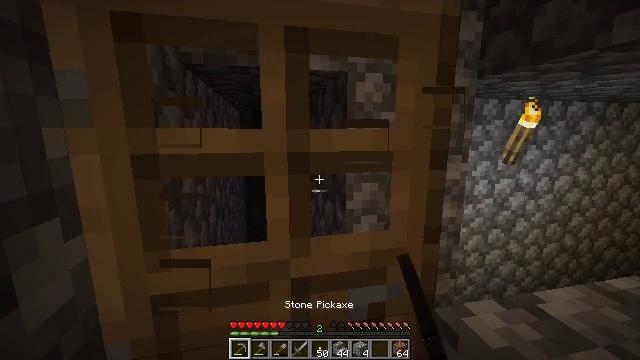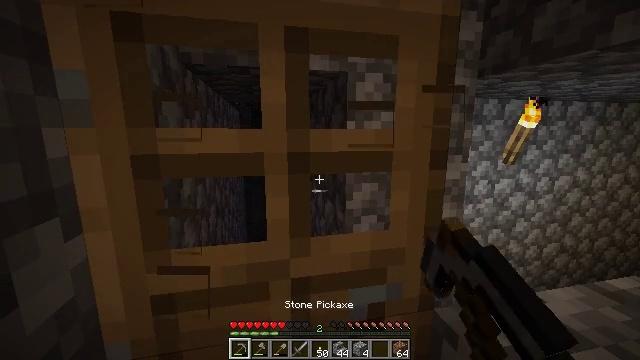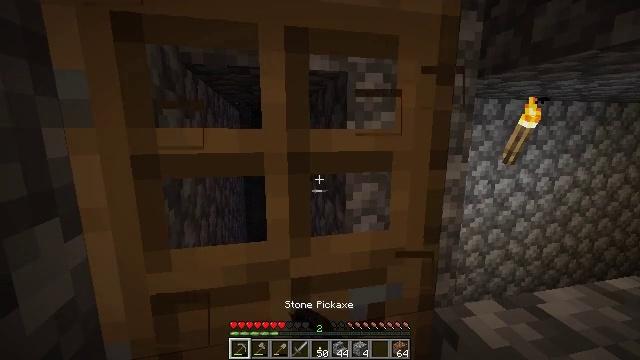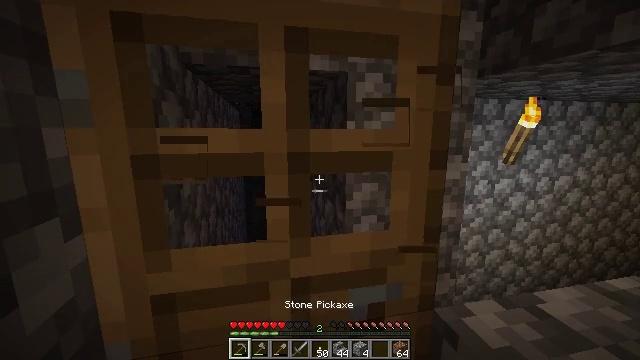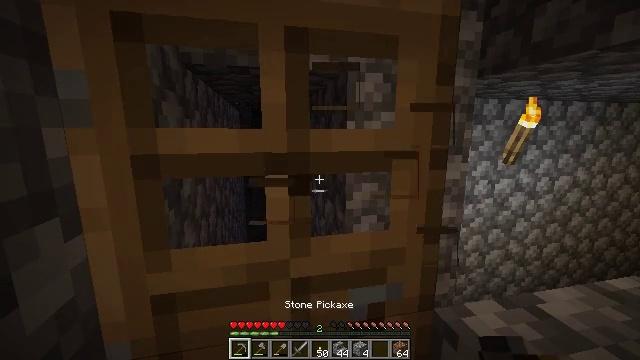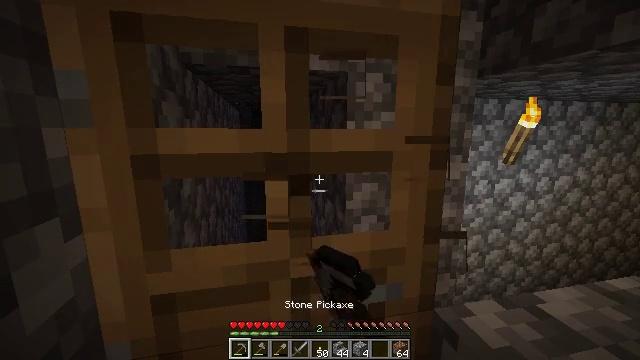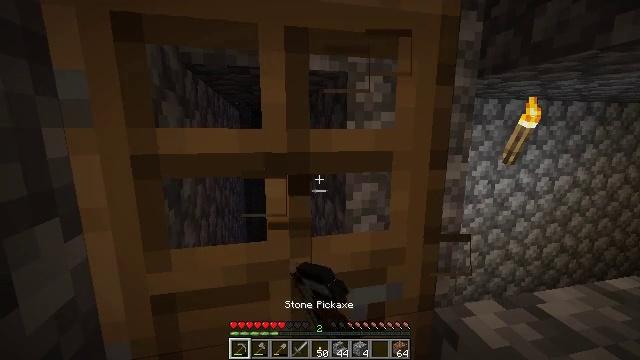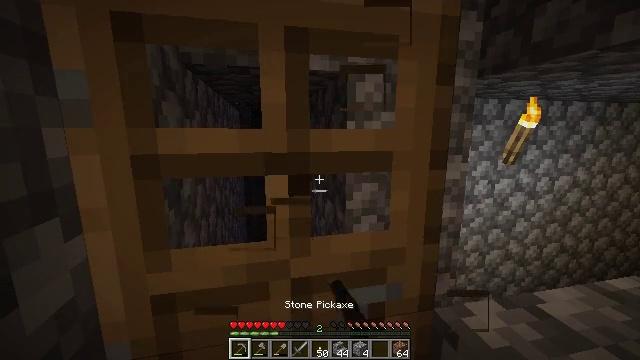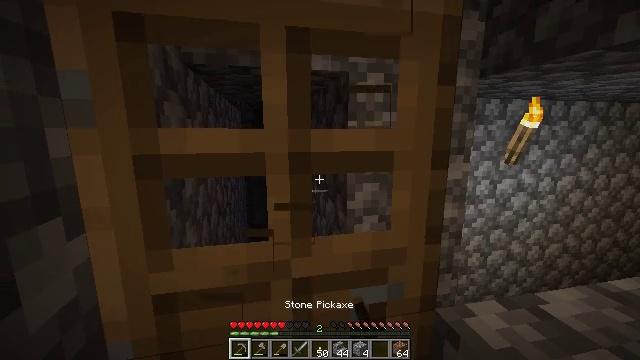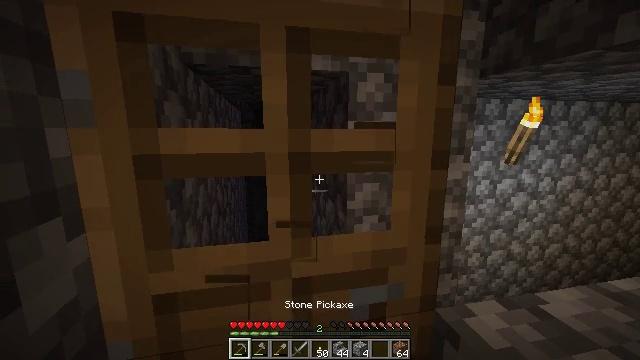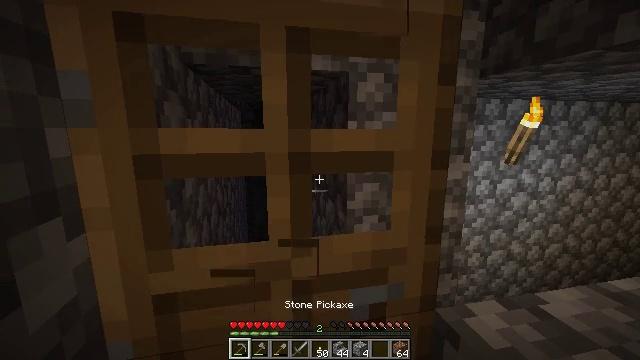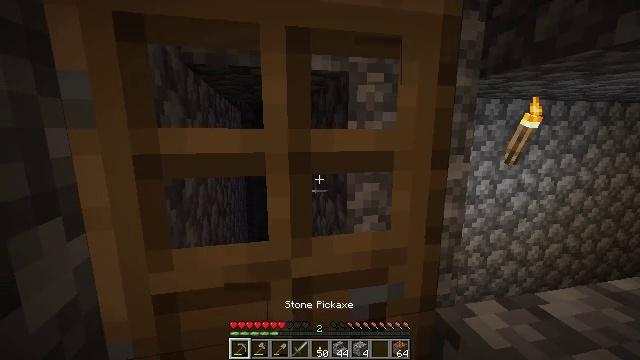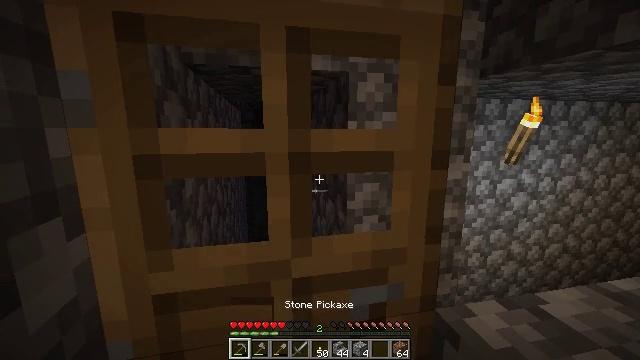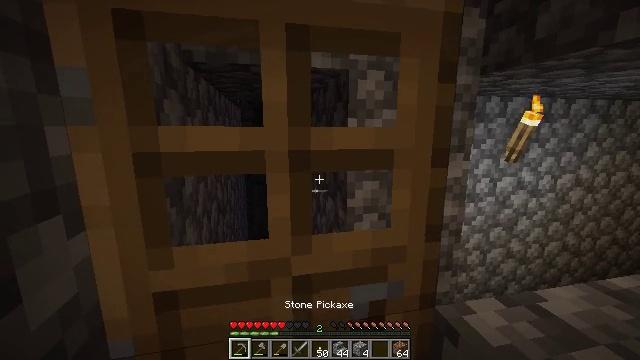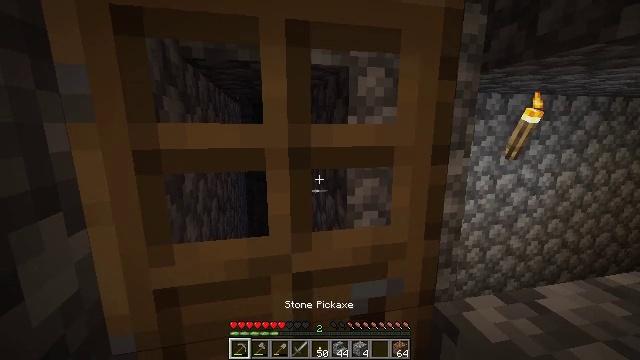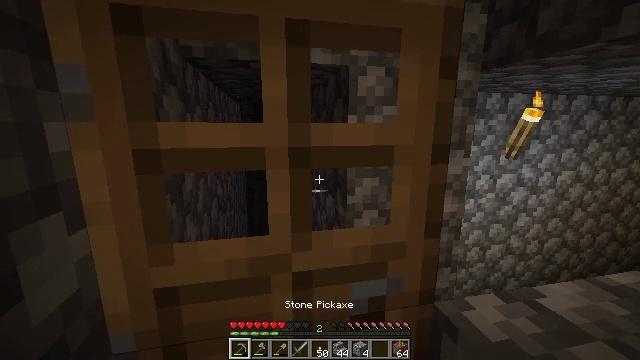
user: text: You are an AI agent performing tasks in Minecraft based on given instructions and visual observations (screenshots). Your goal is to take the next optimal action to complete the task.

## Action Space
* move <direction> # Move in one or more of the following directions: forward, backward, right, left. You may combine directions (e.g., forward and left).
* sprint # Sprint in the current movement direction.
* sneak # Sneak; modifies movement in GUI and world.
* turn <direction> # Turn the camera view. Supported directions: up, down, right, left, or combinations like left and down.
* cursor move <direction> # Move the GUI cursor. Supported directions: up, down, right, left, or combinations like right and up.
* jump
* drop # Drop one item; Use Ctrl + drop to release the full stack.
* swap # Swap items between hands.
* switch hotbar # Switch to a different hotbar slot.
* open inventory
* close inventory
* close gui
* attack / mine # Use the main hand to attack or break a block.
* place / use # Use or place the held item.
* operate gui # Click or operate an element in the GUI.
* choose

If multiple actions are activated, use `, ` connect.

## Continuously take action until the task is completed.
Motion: motion action
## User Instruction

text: Break the oak door to remove it.
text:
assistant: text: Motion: attack / mine
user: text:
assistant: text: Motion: attack / mine
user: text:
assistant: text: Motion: attack / mine
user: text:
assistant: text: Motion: attack / mine
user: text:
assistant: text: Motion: attack / mine
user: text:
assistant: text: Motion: attack / mine
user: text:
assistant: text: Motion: attack / mine
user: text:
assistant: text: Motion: no_op
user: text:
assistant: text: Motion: no_op
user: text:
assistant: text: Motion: no_op
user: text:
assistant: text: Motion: no_op
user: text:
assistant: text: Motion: no_op
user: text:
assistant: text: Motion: no_op
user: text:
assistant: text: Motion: no_op
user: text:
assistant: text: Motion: no_op
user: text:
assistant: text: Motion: no_op
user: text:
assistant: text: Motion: no_op
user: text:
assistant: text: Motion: no_op
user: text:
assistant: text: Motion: no_op
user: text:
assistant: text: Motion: switch to hotbar 2
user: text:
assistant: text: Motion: switch to hotbar 2
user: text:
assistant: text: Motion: no_op
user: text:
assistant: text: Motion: attack / mine
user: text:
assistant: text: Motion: attack / mine
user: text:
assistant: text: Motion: attack / mine
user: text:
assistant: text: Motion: attack / mine
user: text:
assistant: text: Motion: attack / mine
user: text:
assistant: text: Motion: attack / mine
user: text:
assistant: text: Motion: attack / mine
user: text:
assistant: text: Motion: attack / mine